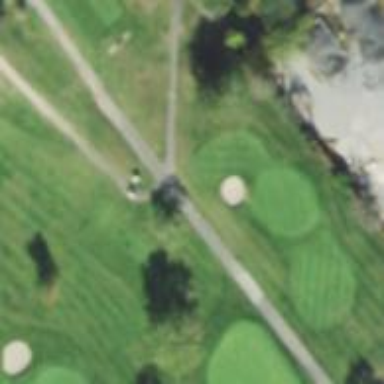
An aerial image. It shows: Grassy area designated as golf fairway.